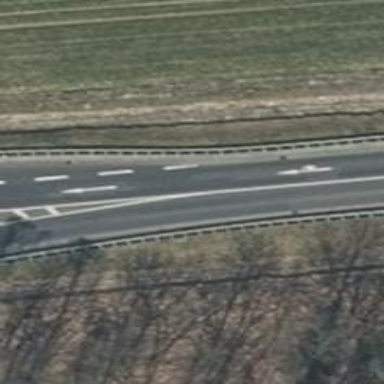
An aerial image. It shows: Asphalt road classified as primary highway.